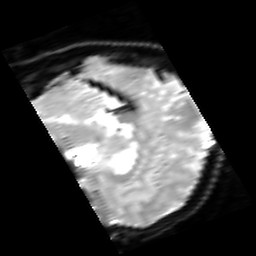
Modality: inplaneT2
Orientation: sagittal
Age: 30
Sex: female